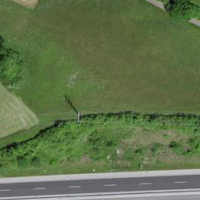
EUNIS habitat code: 57
Species observed at this site:
Milvus milvus